Question: My Maven EAR project packs my EAR with two copies of each of my libraries. One copy is always appended with the version (In my case 1.0-SNAPSHOT). Is there something screwed up in my POMs?
I keep getting these type of errors when i try and deploy to server:
Servlet [blah...] and Servlet [blah..] have the same url pattern: [/RegistrationService_V10].

My EAR project POM looks like this :
'''
<?xml version="1.0" encoding="UTF-8"?>
<project xmlns="http://maven.apache.org/POM/4.0.0" xmlns:xsi="http://www.w3.org/2001/XMLSchema-instance" xsi:schemaLocation="http://maven.apache.org/POM/4.0.0 http://maven.apache.org/maven-v4_0_0.xsd">
<modelVersion>4.0.0</modelVersion>
<parent>
<artifactId>AlmexOffice</artifactId>
<groupId>com.huwag</groupId>
<version>1.0-SNAPSHOT</version>
</parent>
<groupId>com.huwag</groupId>
<artifactId>AlmexOffice-ear</artifactId>
<packaging>ear</packaging>
<version>1.0-SNAPSHOT</version>
<name>AlmexOFfice-ear JavaEE6 Assembly</name>
<url>http://maven.apache.org</url>
<build>
<plugins>
<plugin>
<groupId>org.apache.maven.plugins</groupId>
<artifactId>maven-compiler-plugin</artifactId>
<version>2.0.2</version>
<configuration>
<source>1.5</source>
<target>1.5</target>
</configuration>
</plugin>
<plugin>
<groupId>org.apache.maven.plugins</groupId>
<artifactId>maven-ear-plugin</artifactId>
<version>2.4</version>
<configuration>
<version>6</version>
</configuration>
</plugin>
</plugins>
<finalName>AlmexOffice-ear</finalName>
</build>
<dependencies>
<dependency>
<groupId>com.huwag</groupId>
<artifactId>AlmexOffice-ejb</artifactId>
<version>1.0-SNAPSHOT</version>
<type>ejb</type>
</dependency>
<dependency>
<groupId>com.huwag</groupId>
<artifactId>AlmexOffice-web</artifactId>
<version>1.0-SNAPSHOT</version>
<type>war</type>
</dependency>
</dependencies>
</project>
'''
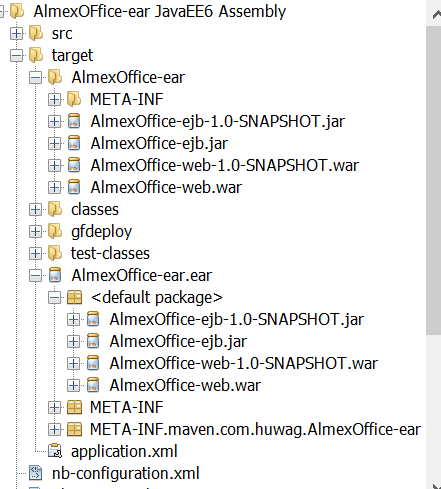
Answer: In the maven-ear-plugin, you have to specify your ejbmodule and webmodule
'''
<plugin>
<artifactId>maven-ear-plugin</artifactId>
<version>2.8</version>
<configuration>
<modules>
<ejbModule>
<groupId>com.huwag</groupId>
<artifactId>AlmexOffice-ejb</artifactId>
</ejbModule>
<webModule>
<groupId>com.huwag</groupId>
<artifactId>AlmexOffice-web</artifactId>
<contextRoot>/custom-context-root</contextRoot>
</webModule>
</modules>
</configuration>
</plugin>
'''
Could you give us the feedback if it works better?